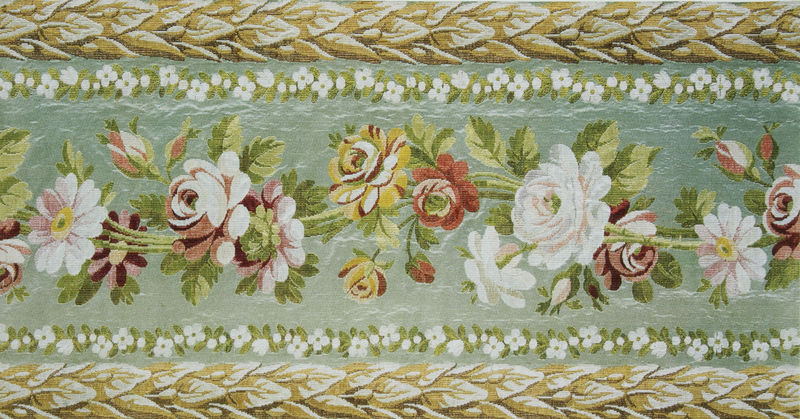
Titel: Bordüre
Standort: St. Petersburg
Institution: Schloss Pawlowsk
Schlagwörter: baum, blau, blätter, dunkel, schatten, weiß, bäume, gelb, grün, ausschnitt, blume, blumen, braun, bunt, hell, holz, türkis, blüte, blüten, rose, rosen, rot, tuch, beige, malerei, muster, ornament, teppich, wand, band, barock, rahmen, bild, tischdecke, gold, stickerei, stoff, blatt, girlande, pflanze, pflanzen, borte, rokoko, rosa, bauern, ranken, hellblau, bilderrahmen, kette, hellgrün, lila, violett, klein, steil, blümchen, querformat, bezug, bordüre, tapete, gobelin, wandteppich, detail, dekor, floral, ornamente, verzierung, stuck, naht, foto, fotografie, blühen, blütenblätter, stiel, stiele, rosee, stengel, reihe, leinwand, mosaik, entwurf, ranke, fries, biedermeier, knospe, knospen, pfingstrosen, gefüllt, geflochten, blattwerk, blütenblatt, dornen, blumenkranz, malerie, veilchen, fresko, stickerein, gestickt, zier, zierde, golden, ähren, dahlien, mint, ranunkel, borde, textil, gänseblümchen, oma, bordeaux, fresco, zierleiste, zierband, banderole, weberei, ghirlande, margarite, wanddekoration, freis, margeriten, holzmalerei, margerite, rockoko, sommerblumen, blattornament, malere, zierrahmen, bauernkunst, pflanzenranken, textilie, rapport, pflanzenranke, baige, blumenband, blumenumrandung, blütenfries, dahleien, lorbeerstab, mosauk, sticherei, tapisserei, ährenband, schmuckband, rosenranken